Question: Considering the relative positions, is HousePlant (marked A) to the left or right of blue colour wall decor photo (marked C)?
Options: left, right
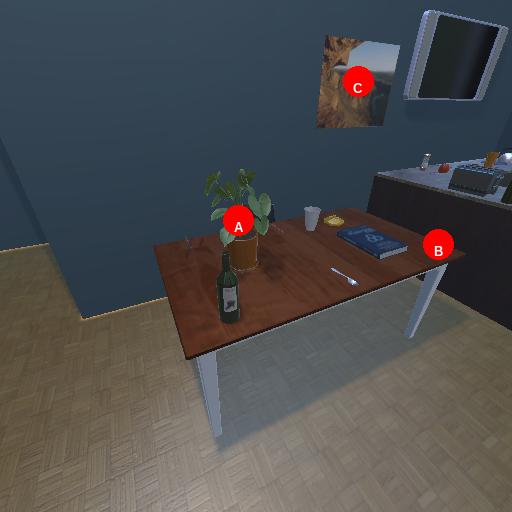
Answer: left